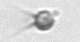
Label: Acanthoica_quattrospina